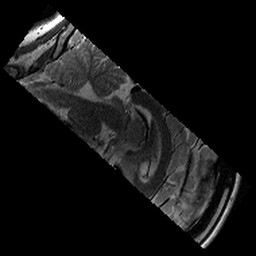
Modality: T2w
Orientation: sagittal
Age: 13
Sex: male
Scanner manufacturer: siemens
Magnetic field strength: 3 T
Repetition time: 8.46 s
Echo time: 0.067 s